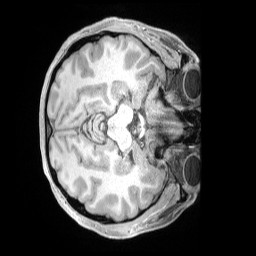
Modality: T1w
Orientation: axial
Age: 39
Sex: female
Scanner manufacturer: siemens
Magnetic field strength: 3 T
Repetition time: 2 s
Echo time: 0.00211 s